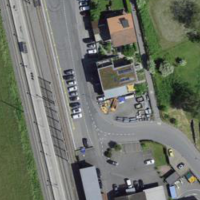
EUNIS habitat code: 54
Species observed at this site:
Podarcis muralis